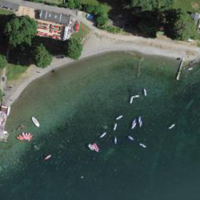
EUNIS habitat code: 14
Species observed at this site:
Actitis hypoleucos